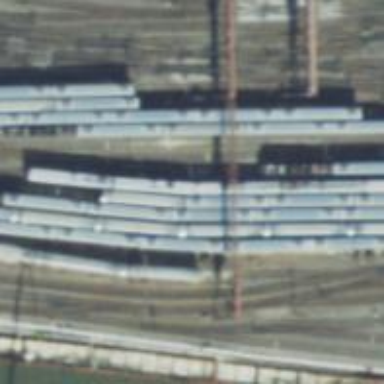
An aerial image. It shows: Railway yard with electrified contact lines.